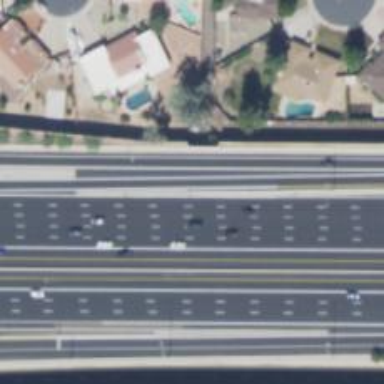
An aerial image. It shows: Asphalt motorway link.